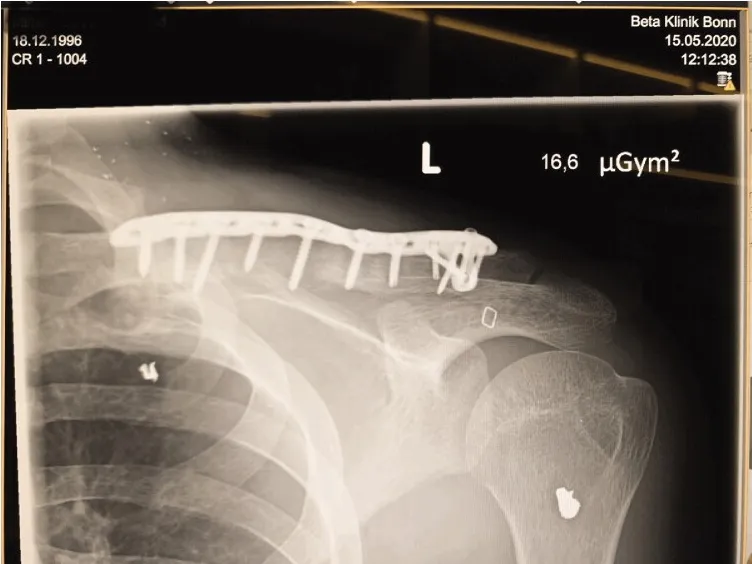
X-ray imaging 8 weeks after surgery shows good embedding of the bone graft and regular plate and screw positions.
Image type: radiology (x_ray)